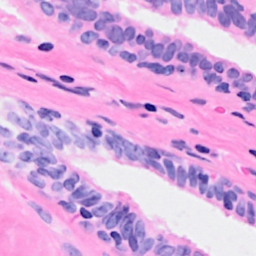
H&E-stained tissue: Breast